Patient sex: M
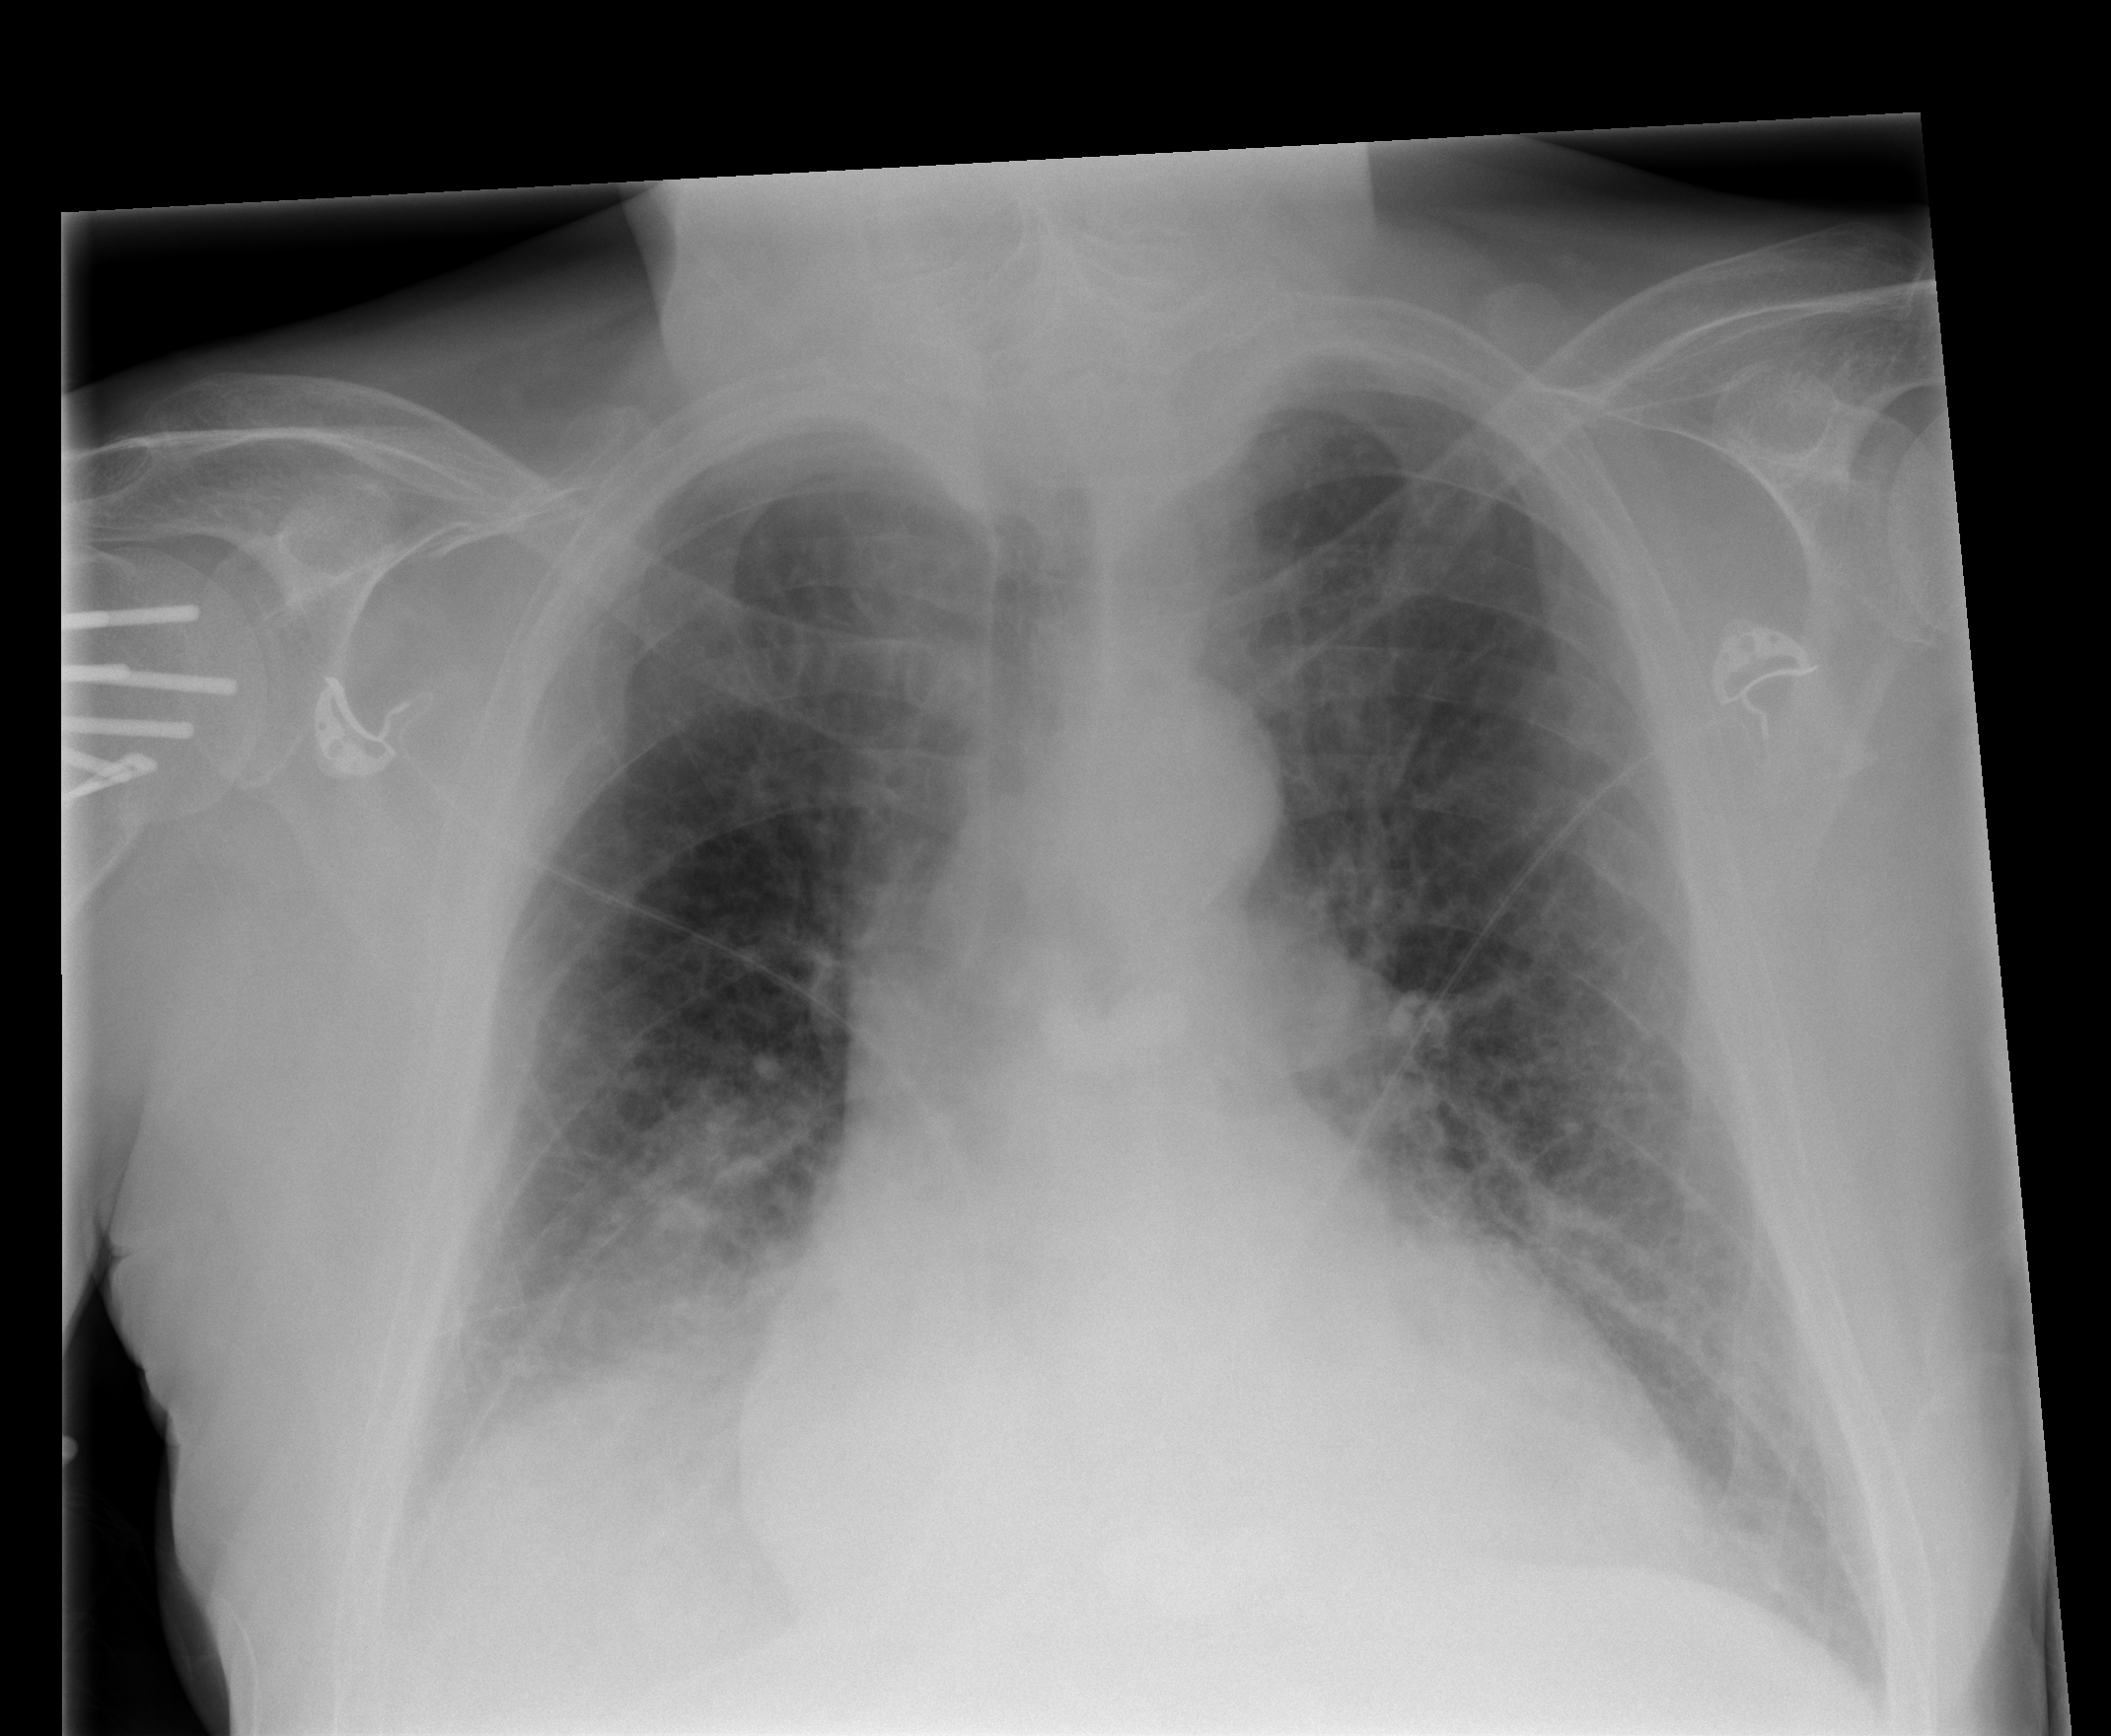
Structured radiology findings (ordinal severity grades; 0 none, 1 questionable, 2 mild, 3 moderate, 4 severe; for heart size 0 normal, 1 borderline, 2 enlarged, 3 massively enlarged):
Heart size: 2
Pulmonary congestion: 2
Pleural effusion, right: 1
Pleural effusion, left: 1
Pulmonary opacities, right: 2
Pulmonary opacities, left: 0
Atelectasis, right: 2
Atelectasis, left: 1